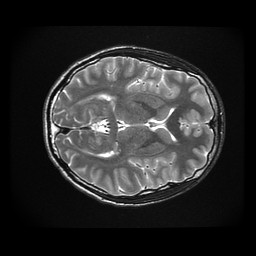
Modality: T2w
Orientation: axial
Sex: male
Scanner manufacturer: ge
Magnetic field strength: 3 T
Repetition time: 5 s
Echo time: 0.1017 s